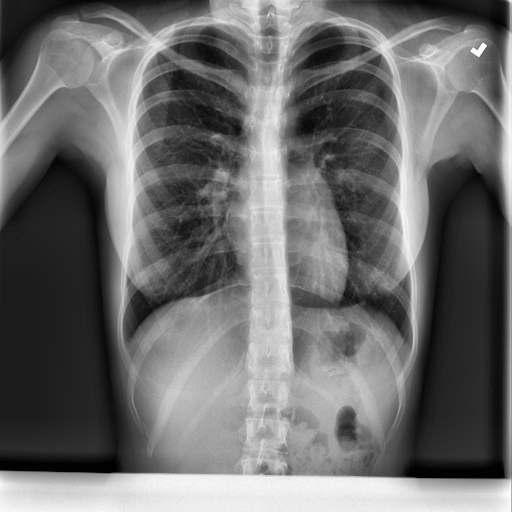
Finding: NORMAL